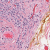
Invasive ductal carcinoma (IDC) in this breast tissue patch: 1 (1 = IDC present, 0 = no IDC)